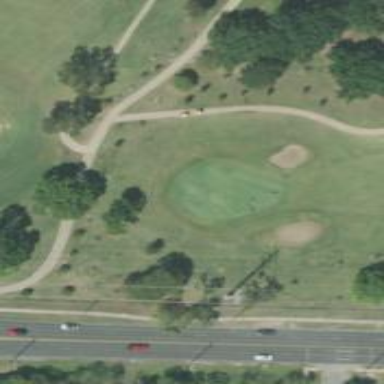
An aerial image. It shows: View of golf hole.